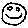
Label: smiley face